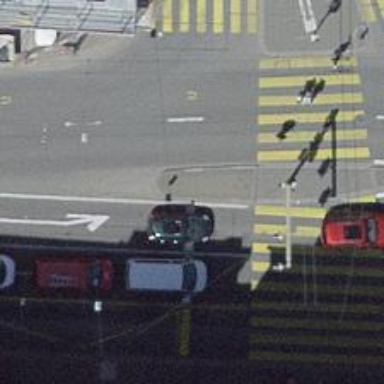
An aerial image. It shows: Primary highway with asphalt surface. It has trolley wires installed.